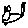
Label: cat